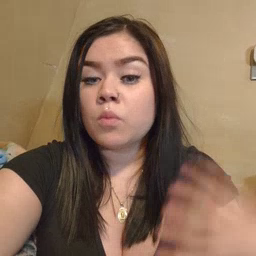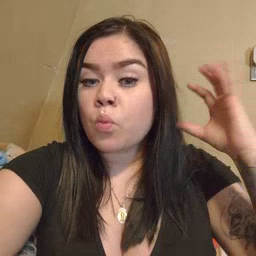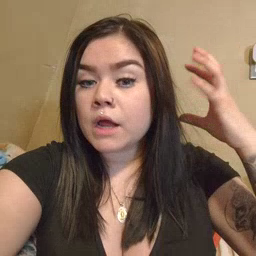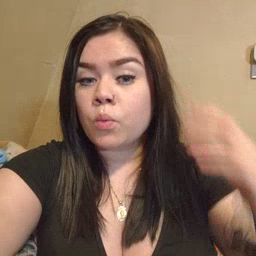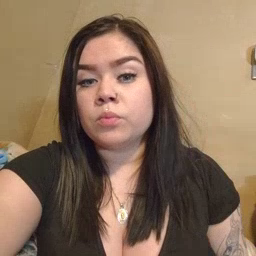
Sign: radio